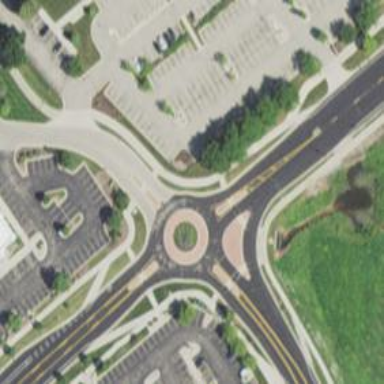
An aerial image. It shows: Tertiary road leading to roundabout.